Field crop: tomato
Growth stage: 1
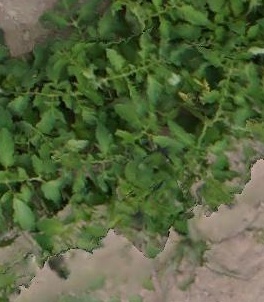
Species: tomato